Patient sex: F
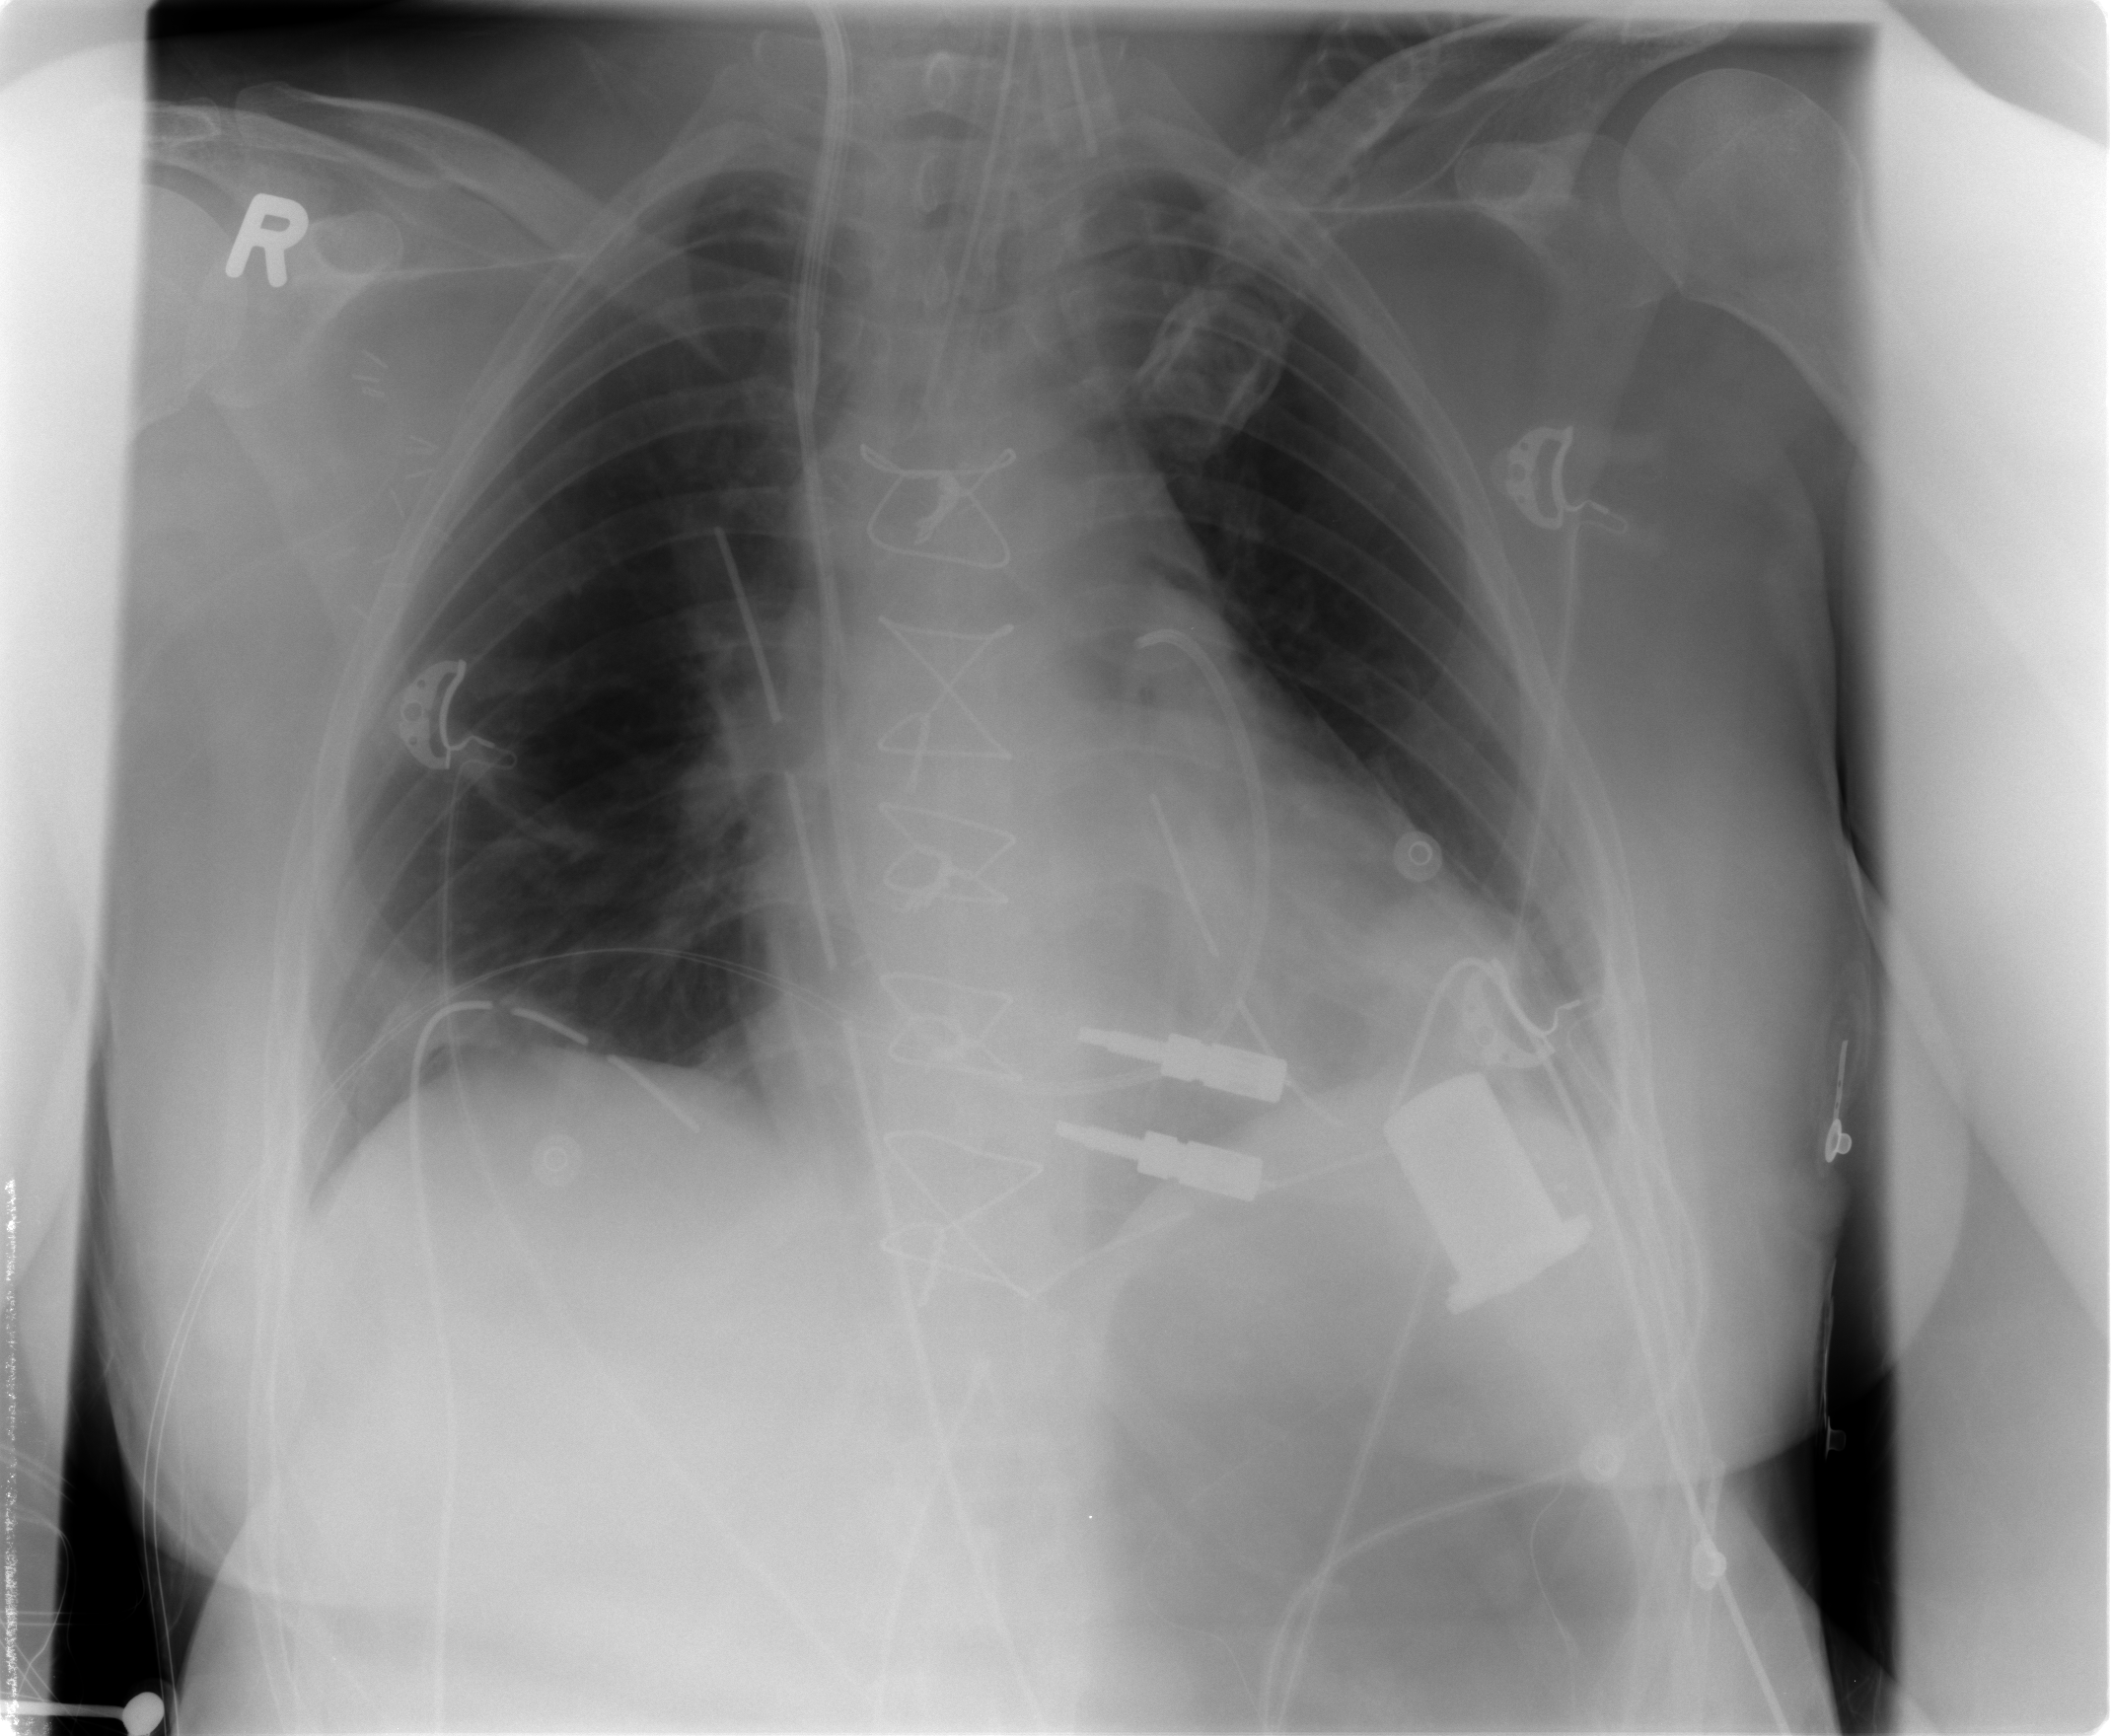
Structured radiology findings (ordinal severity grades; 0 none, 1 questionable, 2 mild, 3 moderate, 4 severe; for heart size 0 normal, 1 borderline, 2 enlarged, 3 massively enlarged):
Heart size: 0
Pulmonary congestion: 0
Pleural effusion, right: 0
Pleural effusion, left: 2
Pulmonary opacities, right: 0
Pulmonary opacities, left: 0
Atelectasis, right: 2
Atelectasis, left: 2